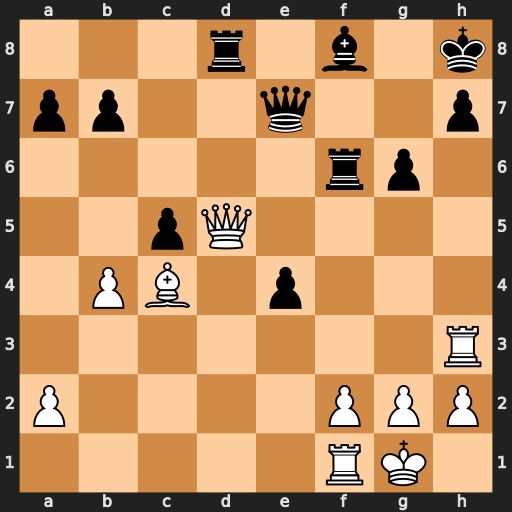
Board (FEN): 3r1b1k/pp2q2p/5rp1/2pQ4/1PB1p3/7R/P4PPP/5RK1
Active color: w
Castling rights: -
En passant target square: -
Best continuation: Qg8#